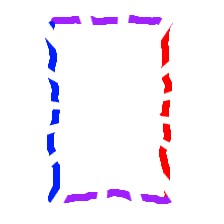
Shape: rectangle